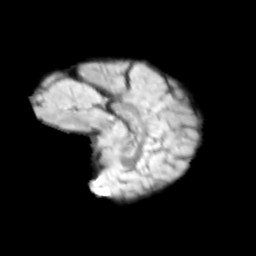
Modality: T2w
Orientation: sagittal
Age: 9
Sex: male
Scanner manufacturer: siemens
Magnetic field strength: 3 T
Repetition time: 3.8 s
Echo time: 0.07 s